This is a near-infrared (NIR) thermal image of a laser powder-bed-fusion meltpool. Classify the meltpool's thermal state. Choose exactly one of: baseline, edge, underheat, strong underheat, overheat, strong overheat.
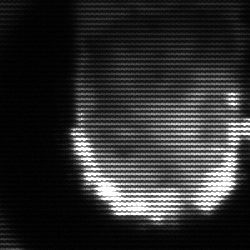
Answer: baseline